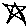
Label: star